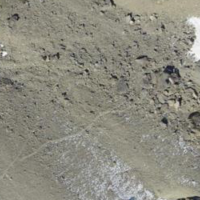
EUNIS habitat code: 48
Species observed at this site:
Rupicapra rupicapra